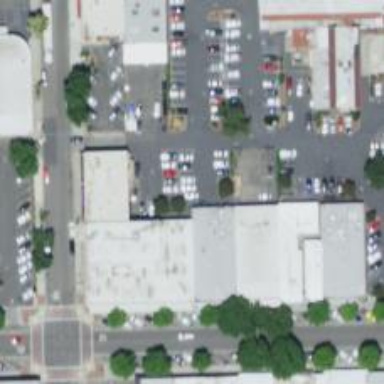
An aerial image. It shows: Alley classified as service road.